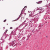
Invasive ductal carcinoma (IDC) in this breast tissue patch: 0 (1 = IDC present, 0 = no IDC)